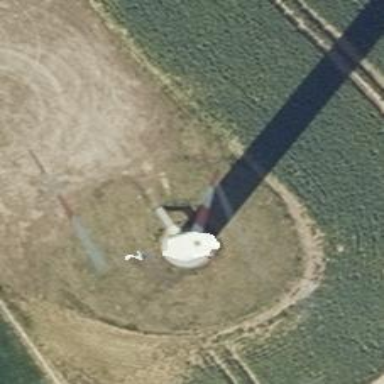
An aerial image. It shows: Wind power generator with horizontal axis wind turbine manufactured by Vestas.